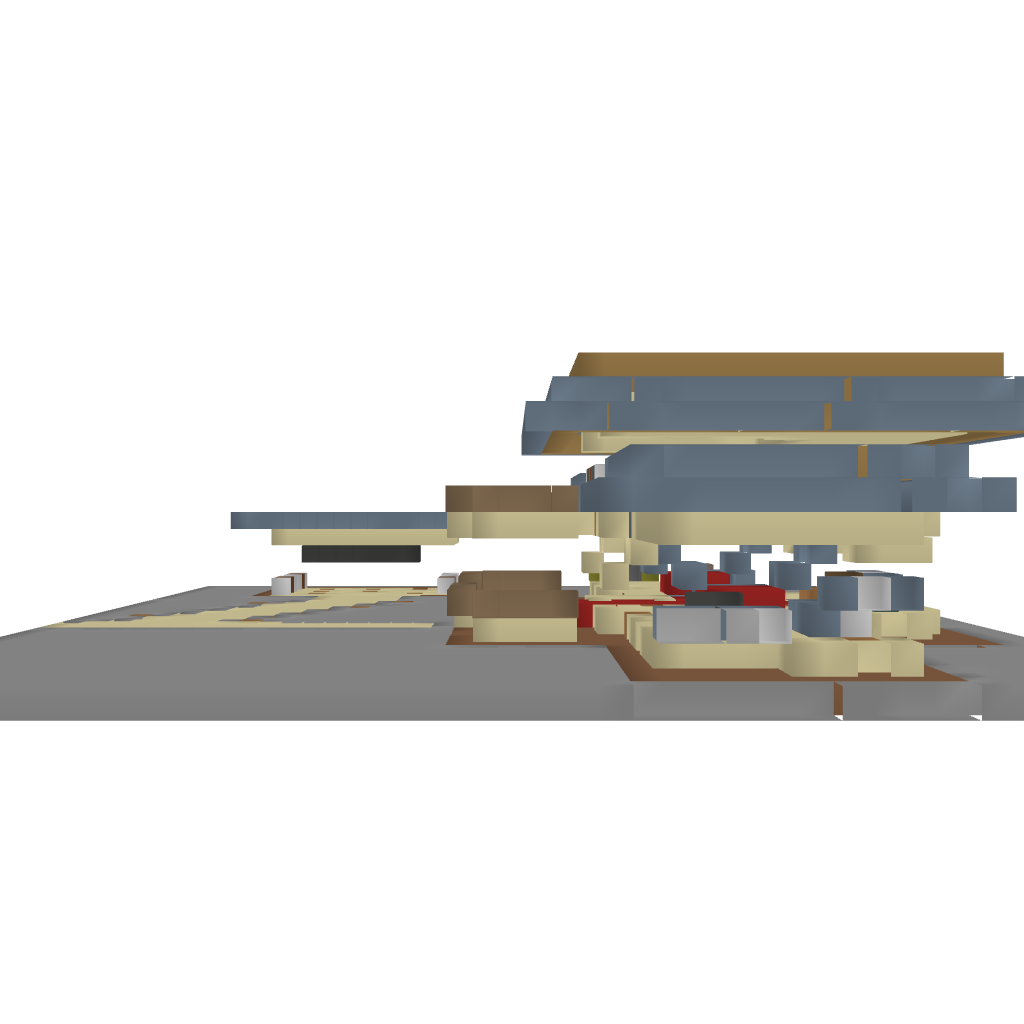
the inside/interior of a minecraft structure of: Sandstone Mansion